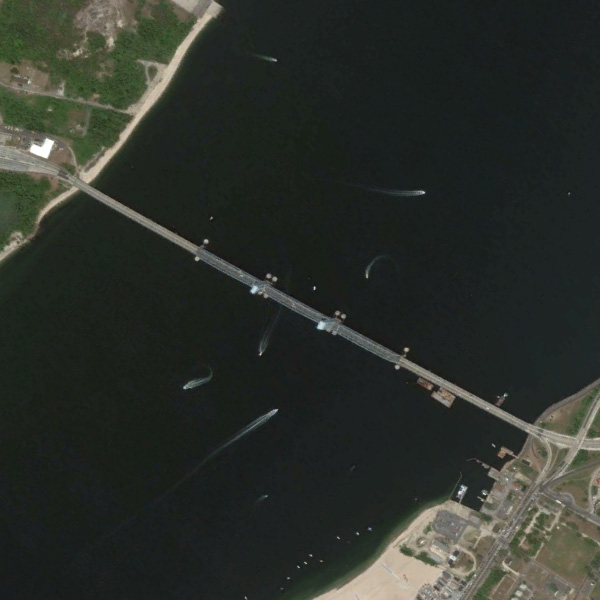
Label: Bridge